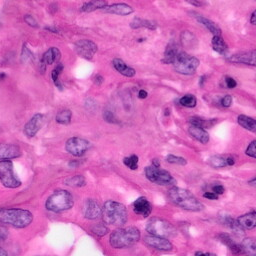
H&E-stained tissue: Pancreatic